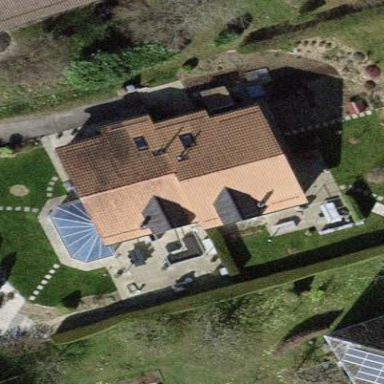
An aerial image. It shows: Semi-detached house.